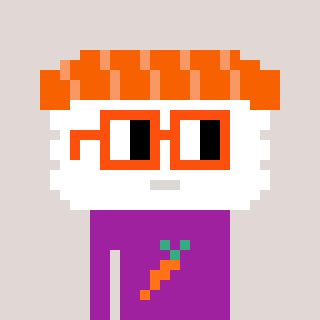
a pixel art character with square orange glasses, a nigiri-shaped head and a magenta-colored body on a warm background